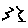
Label: zigzag